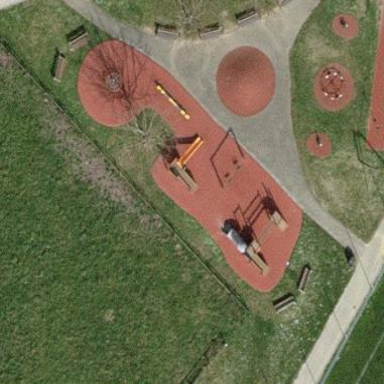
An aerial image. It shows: Playground area for leisure activities on the land.